Interaction volume radius: 5 \u00c5
Interaction volume height: 15 \u00c5
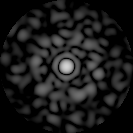
Disorder parameter: 0.8352